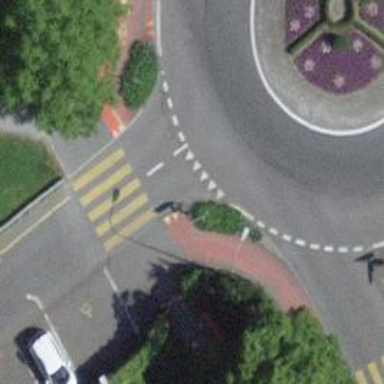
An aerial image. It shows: Road with "give way" sign.